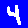
Digit: 4